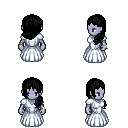
a pixel art fantasy rpg character, female body template, dark elf, purple skin, underdress, gold greaves, black left-swept hairstyle, bracelets, four views (front, back, left, right), 2x2 character sprite sheet, small pixel art, hard edges, no anti-aliasing